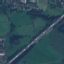
Land use / land cover: Highway